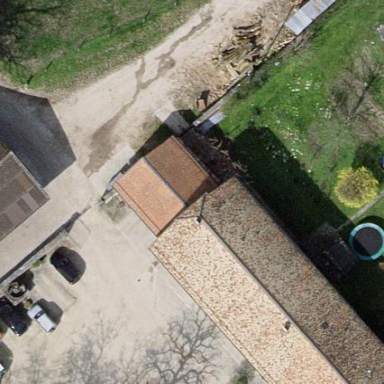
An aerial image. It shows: Shed building.